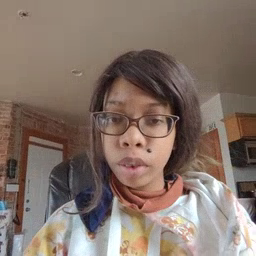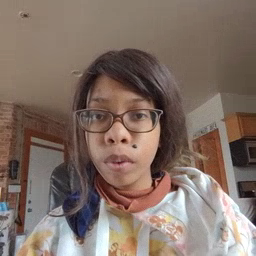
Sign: callonphone